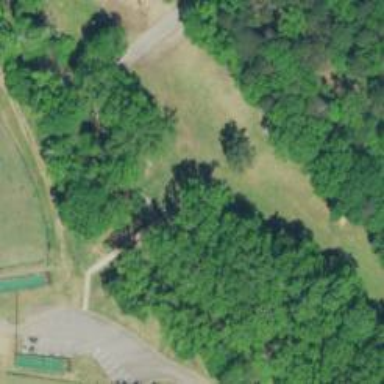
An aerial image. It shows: Disc golf tee area.